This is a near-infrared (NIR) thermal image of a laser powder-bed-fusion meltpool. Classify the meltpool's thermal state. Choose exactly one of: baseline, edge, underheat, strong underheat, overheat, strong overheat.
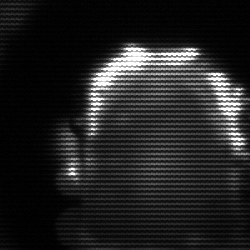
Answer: baseline